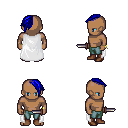
a pixel art fantasy rpg character, male body template, human, dark skin, white cape, teal pants, blue long mohawk hairstyle, bracelets, brown shoes, dagger, four views (front, back, left, right), 2x2 character sprite sheet, small pixel art, hard edges, no anti-aliasing